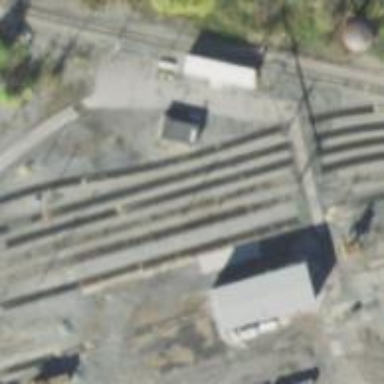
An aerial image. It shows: Railway yard used for servicing trains.